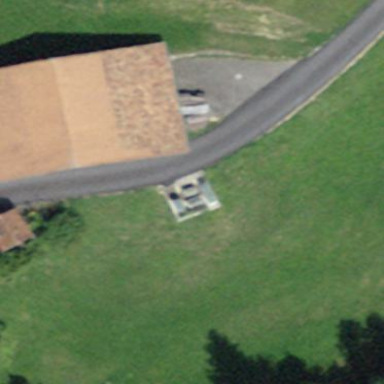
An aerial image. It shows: Farm building.